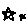
Label: star